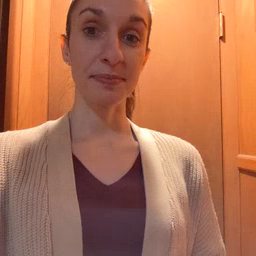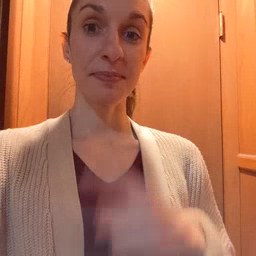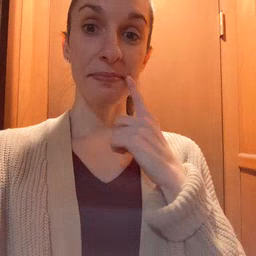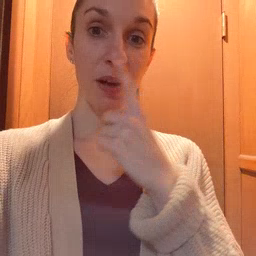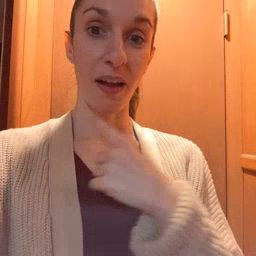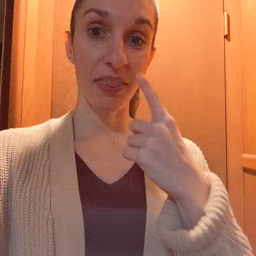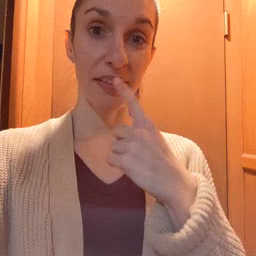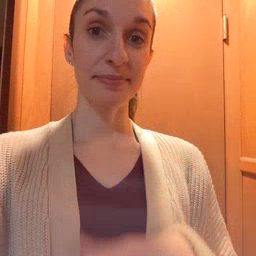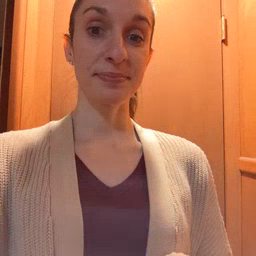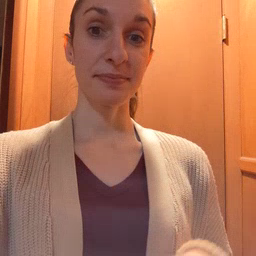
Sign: mouth